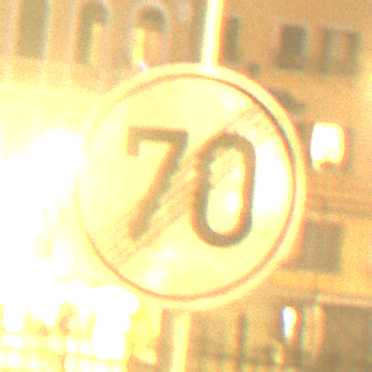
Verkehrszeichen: EndeGeschwindigkeit70
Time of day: Night
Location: Outdoor (Urban)
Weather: Clear
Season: NotSpecified
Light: Artificial